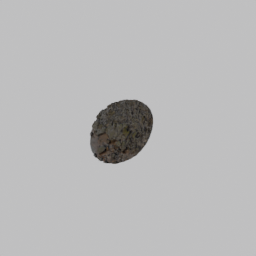
Label: nature